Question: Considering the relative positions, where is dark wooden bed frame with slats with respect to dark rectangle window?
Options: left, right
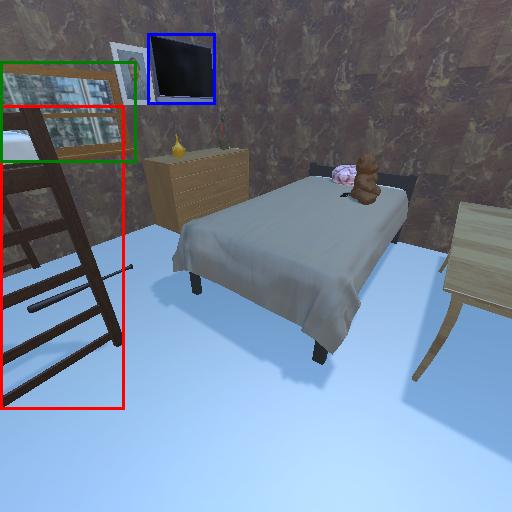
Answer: left